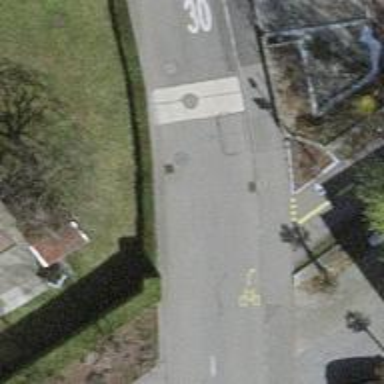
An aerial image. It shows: Residential road with shared cycleway.